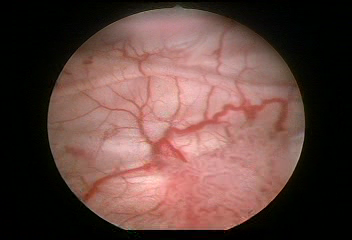
Modality: WLC
Class: Malignant
Subclass: HighGradePapillary
Lesion: L1
Stage: Ta
Morphology: Papillary
Bladder cancer association: Yes
Annotated structures: Tumor